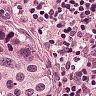
Metastatic tissue present: yes